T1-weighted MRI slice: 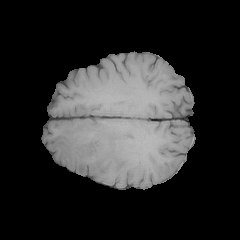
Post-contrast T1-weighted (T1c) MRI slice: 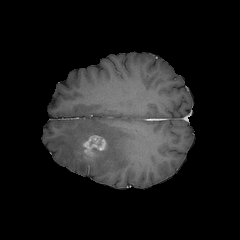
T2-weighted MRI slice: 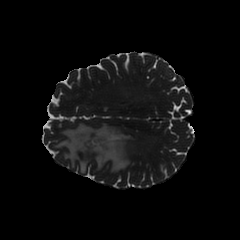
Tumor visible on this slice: yes